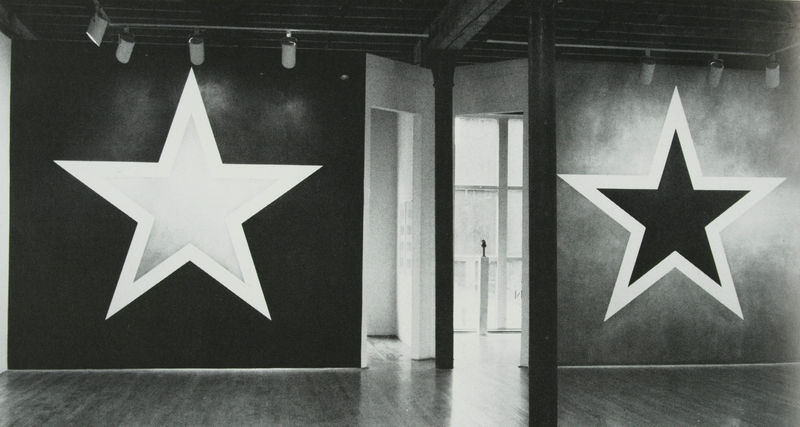
Titel: Installation Young-Hoffman Gallery, Chicago - Two five-pointed stars
Künstler: Sol Lewitt
Schlagwörter: weiß, fenster, grau, holz, lampen, licht, lichter, raum, schwarz, säule, säulen, tür, zimmer, rahmen, spiegelung, boden, decke, türen, wandmalerei, balken, foto, fotografie, stern, sterne, räume, ausstellung, museum, lewitt, pop art, installation, sol lewitt, rauminstallation